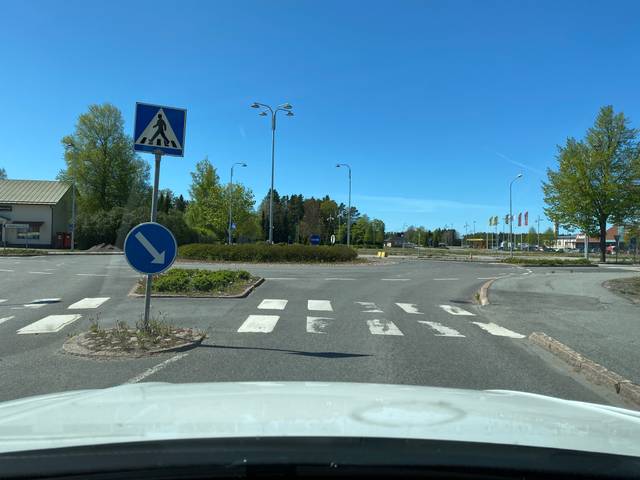
Region: Finland
Coordinates: 61.13, 22.132